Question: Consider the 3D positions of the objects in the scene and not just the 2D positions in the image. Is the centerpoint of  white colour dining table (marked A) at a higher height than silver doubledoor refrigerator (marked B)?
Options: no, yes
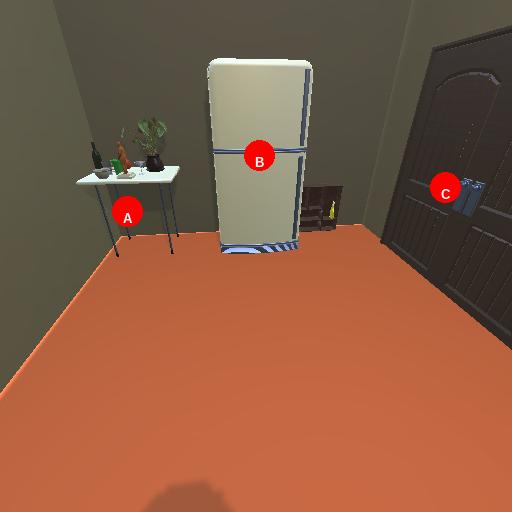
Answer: no